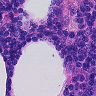
Metastatic tissue present: no